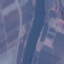
Land use / land cover class: River